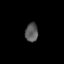
Tissue: lung
Cell type: Endothelial cells
Senescence score: 0.2396
Nuclear area (px): 240
Mean DAPI intensity: 88.121